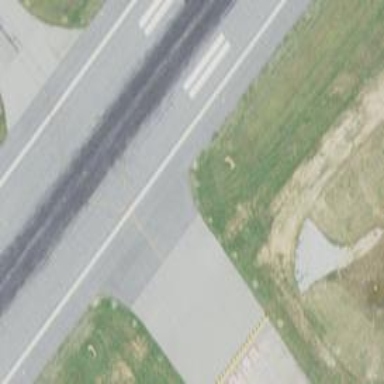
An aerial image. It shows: Image of taxiway at airport.